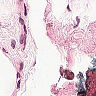
Metastatic tissue present: no